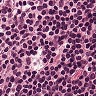
Metastatic tissue present: no